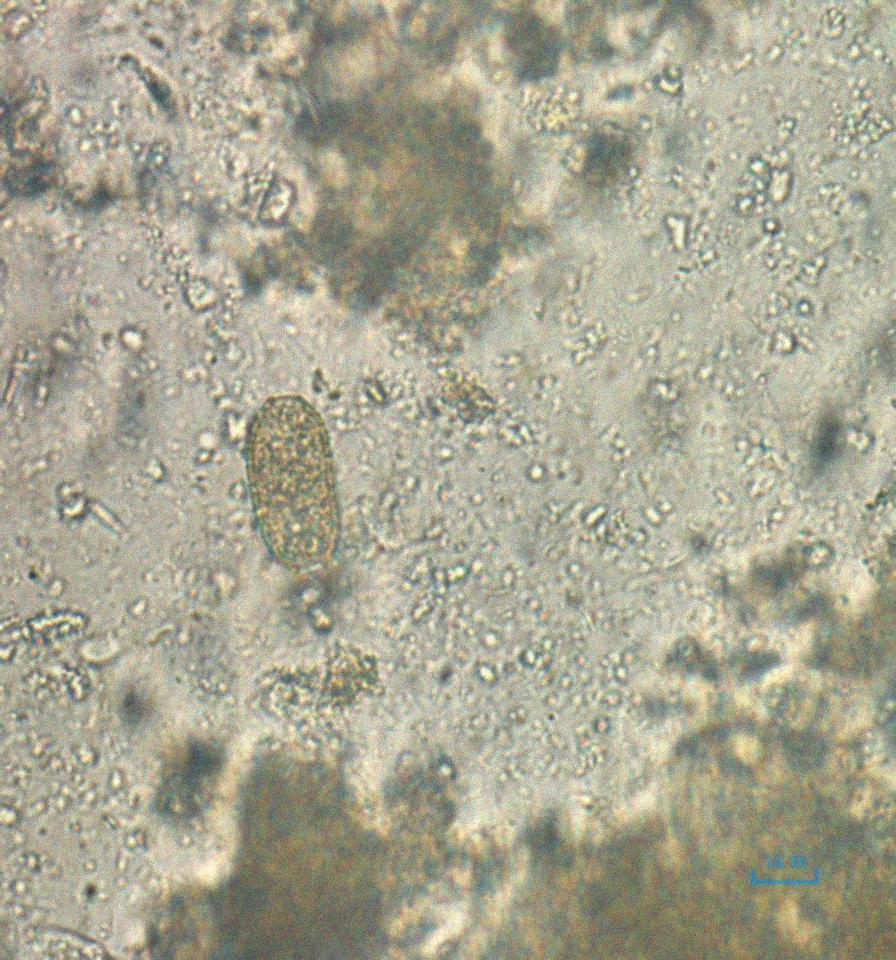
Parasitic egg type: Capillaria philippinensis